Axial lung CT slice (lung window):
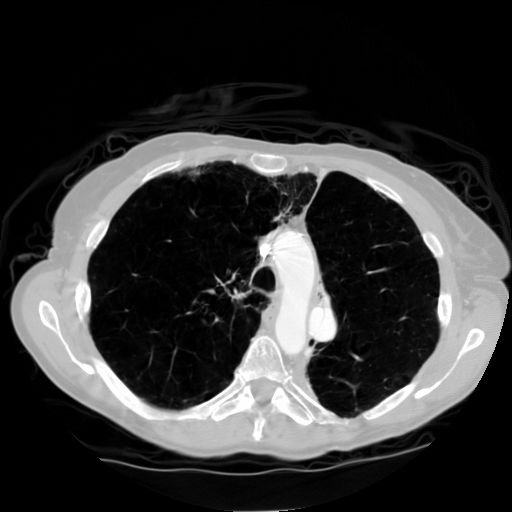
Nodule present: no